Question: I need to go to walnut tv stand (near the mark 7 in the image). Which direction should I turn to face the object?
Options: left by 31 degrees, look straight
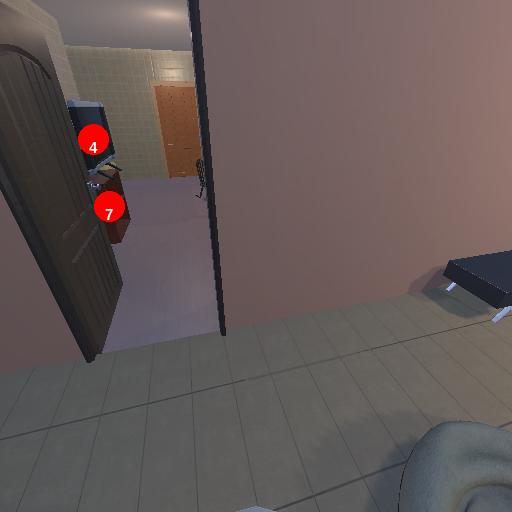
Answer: left by 31 degrees